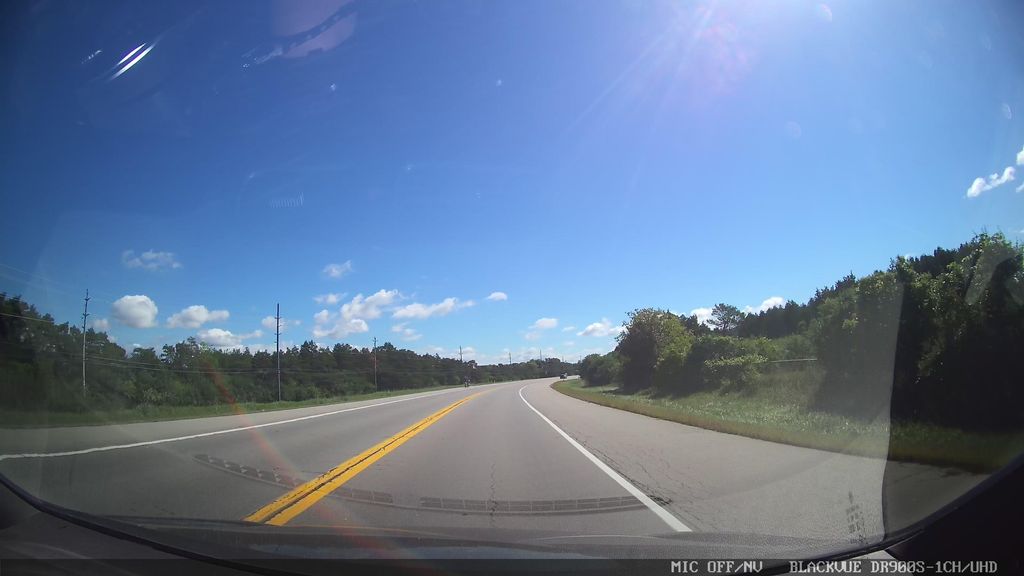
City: ottawa-gatineau